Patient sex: M
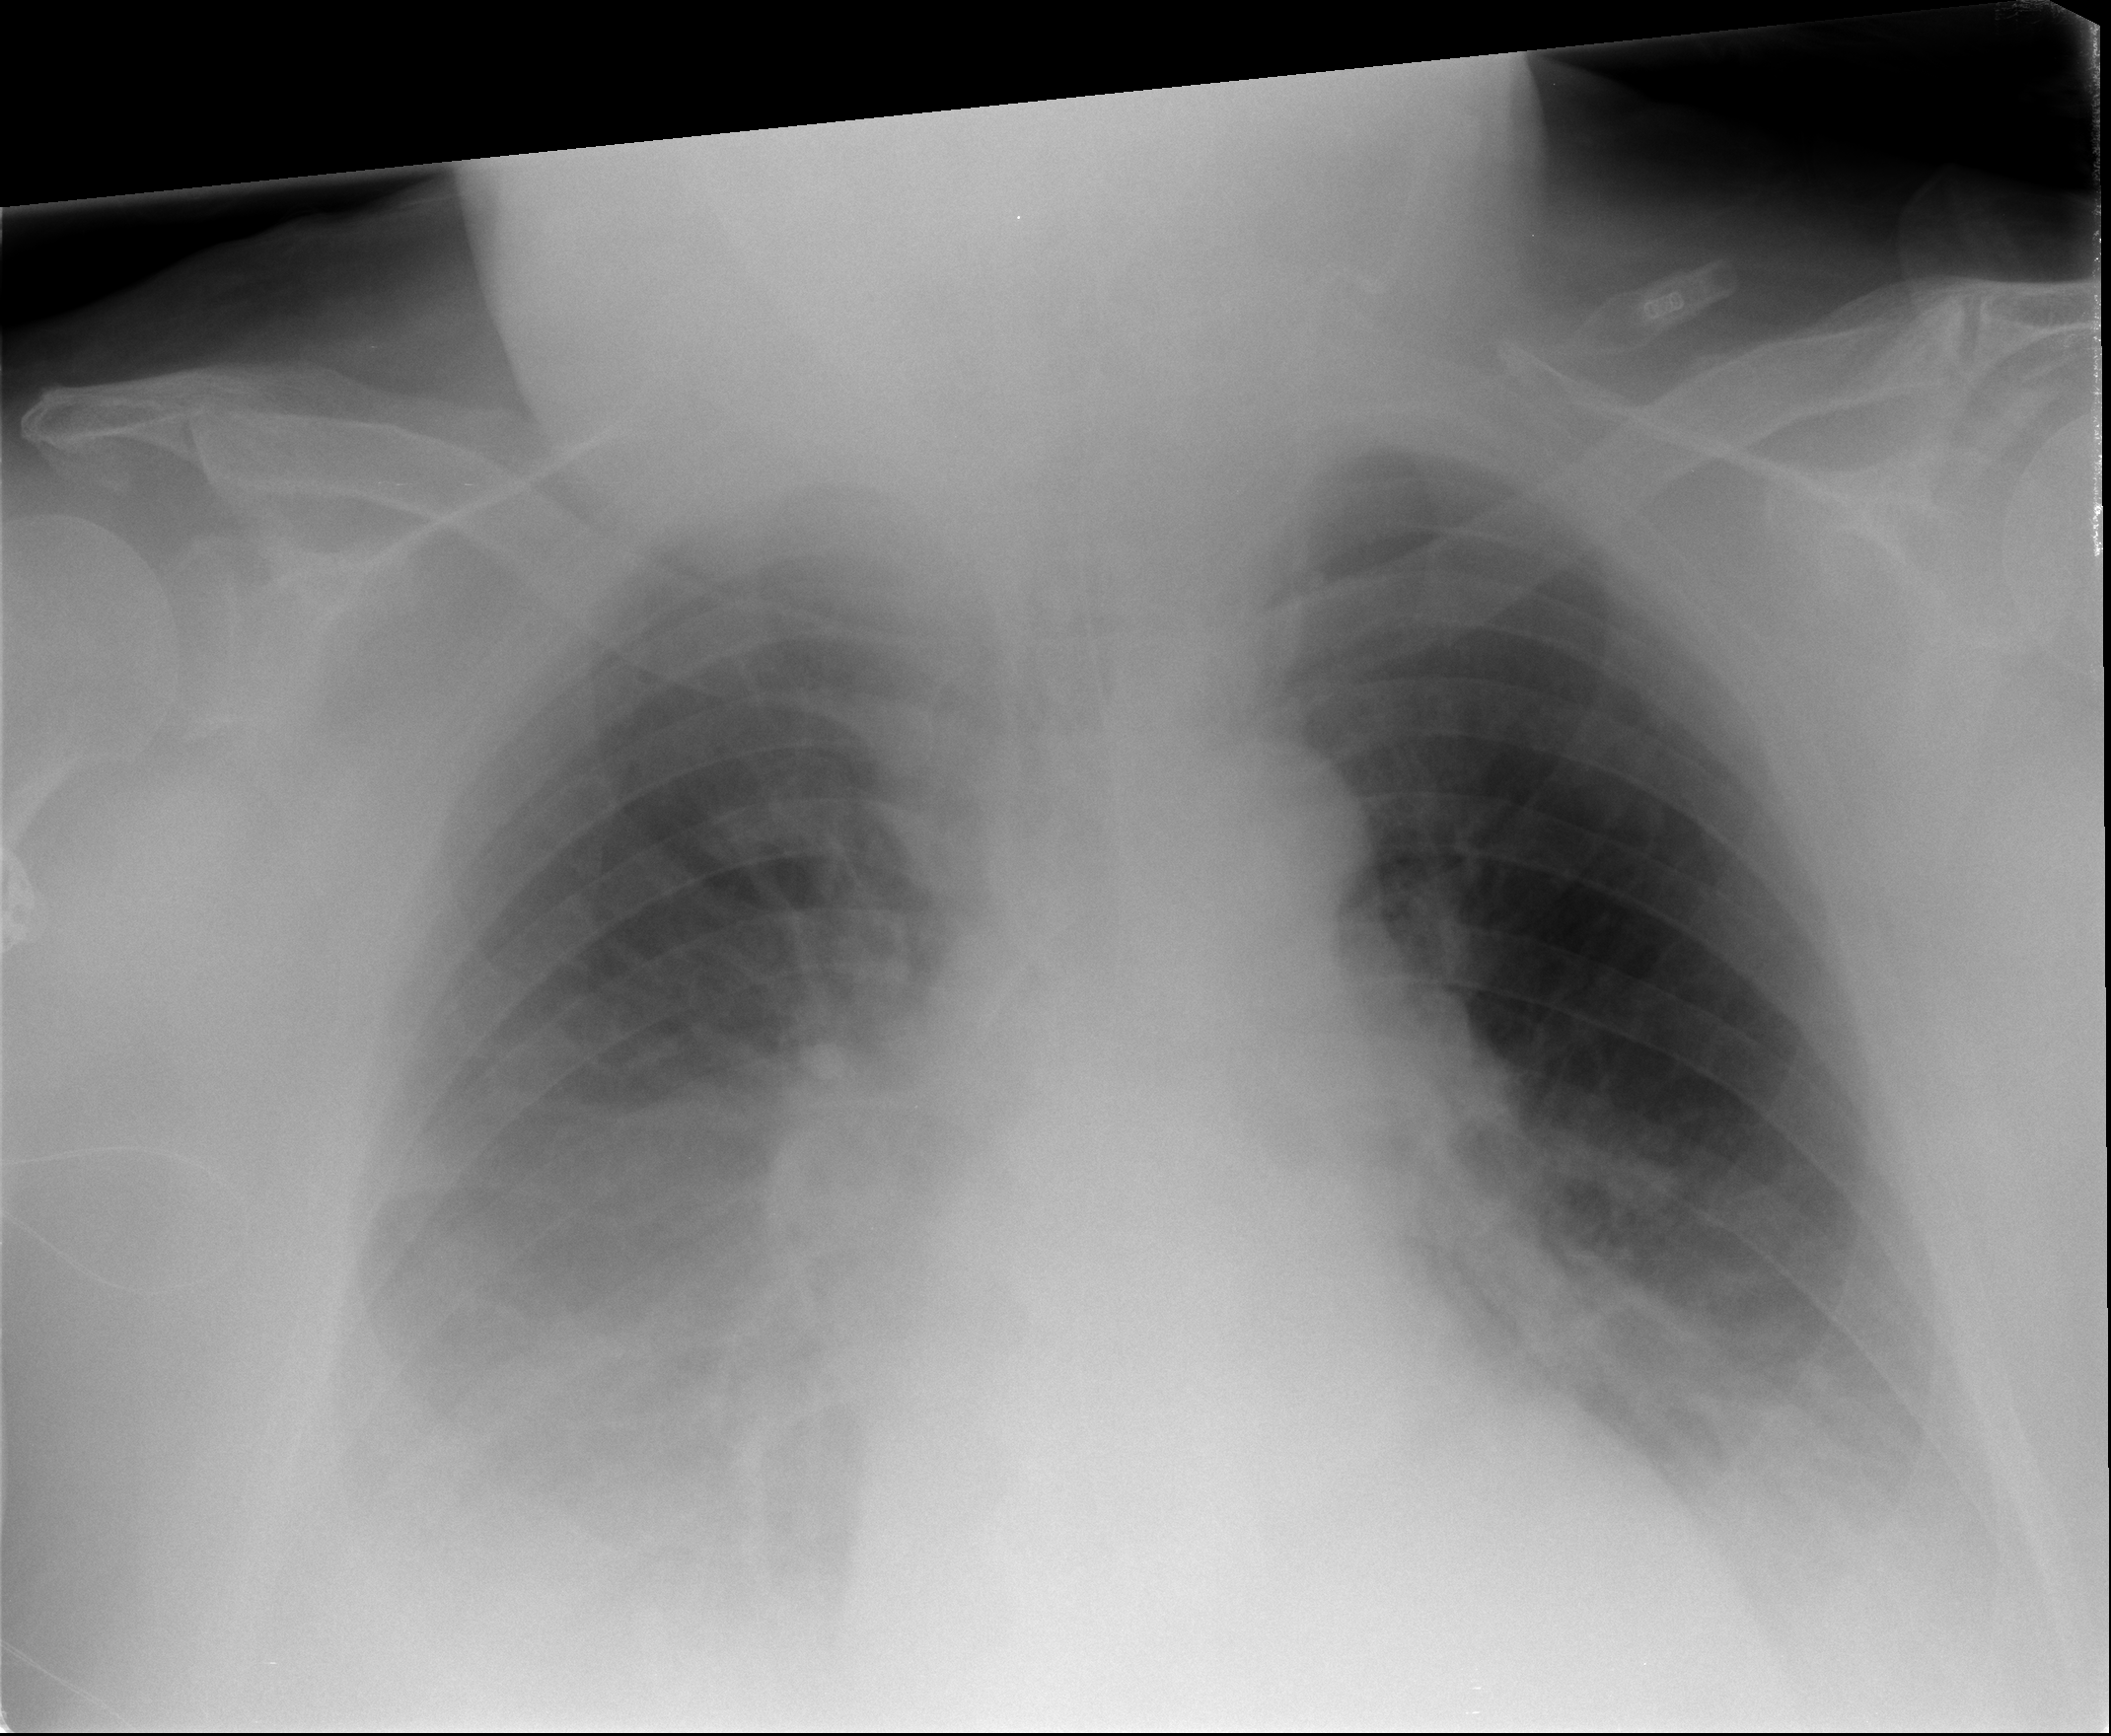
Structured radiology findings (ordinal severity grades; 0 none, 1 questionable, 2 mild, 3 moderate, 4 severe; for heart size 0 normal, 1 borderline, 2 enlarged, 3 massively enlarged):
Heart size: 2
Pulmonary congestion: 1
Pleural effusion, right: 3
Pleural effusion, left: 2
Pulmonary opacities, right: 0
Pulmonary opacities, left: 0
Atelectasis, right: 2
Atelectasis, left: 2